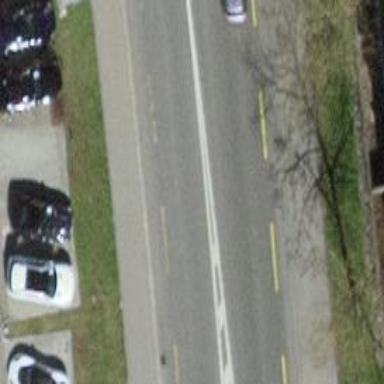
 featuring cycle lane and trolley wires."